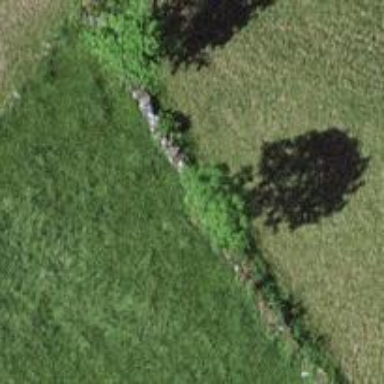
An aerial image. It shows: Dry stone wall barrier.